Field crop: maize
Growth stage: 2
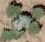
Species: chenopodium